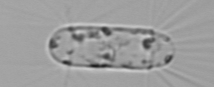
Label: Corethron_hystrix